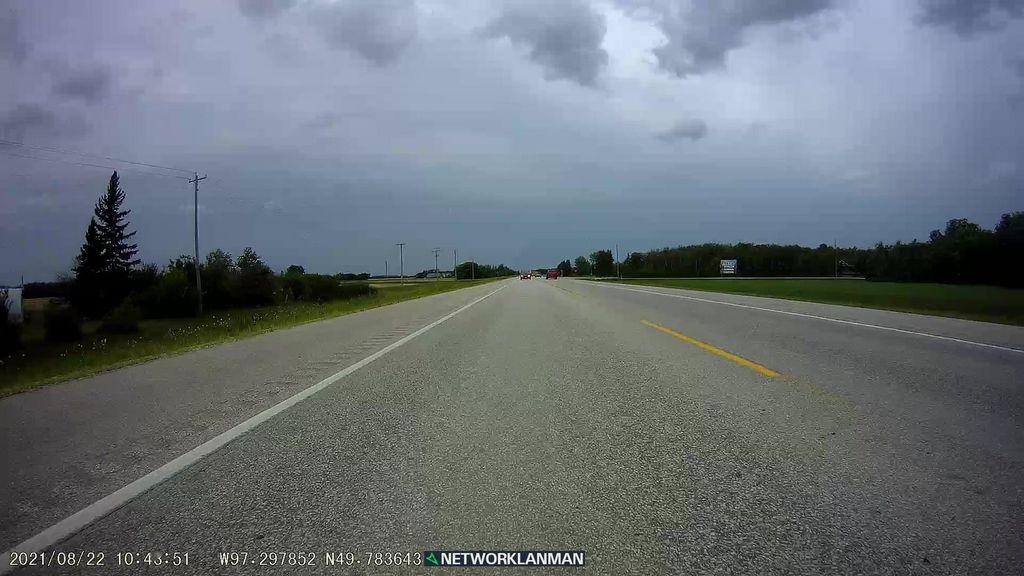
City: winnipeg